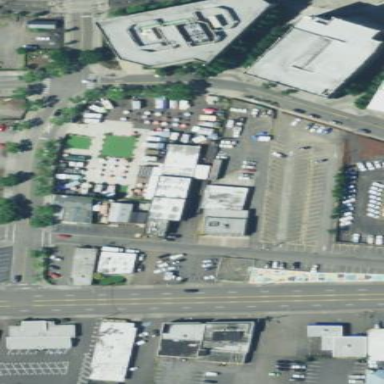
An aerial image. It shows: Retail area with food court.